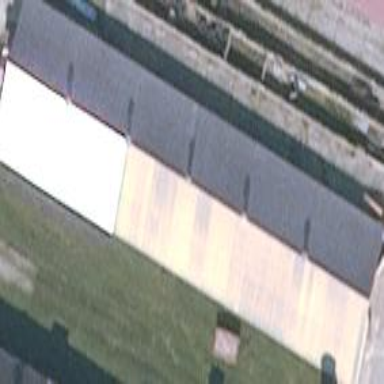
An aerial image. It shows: Stylish building with gabled roof.